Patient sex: M
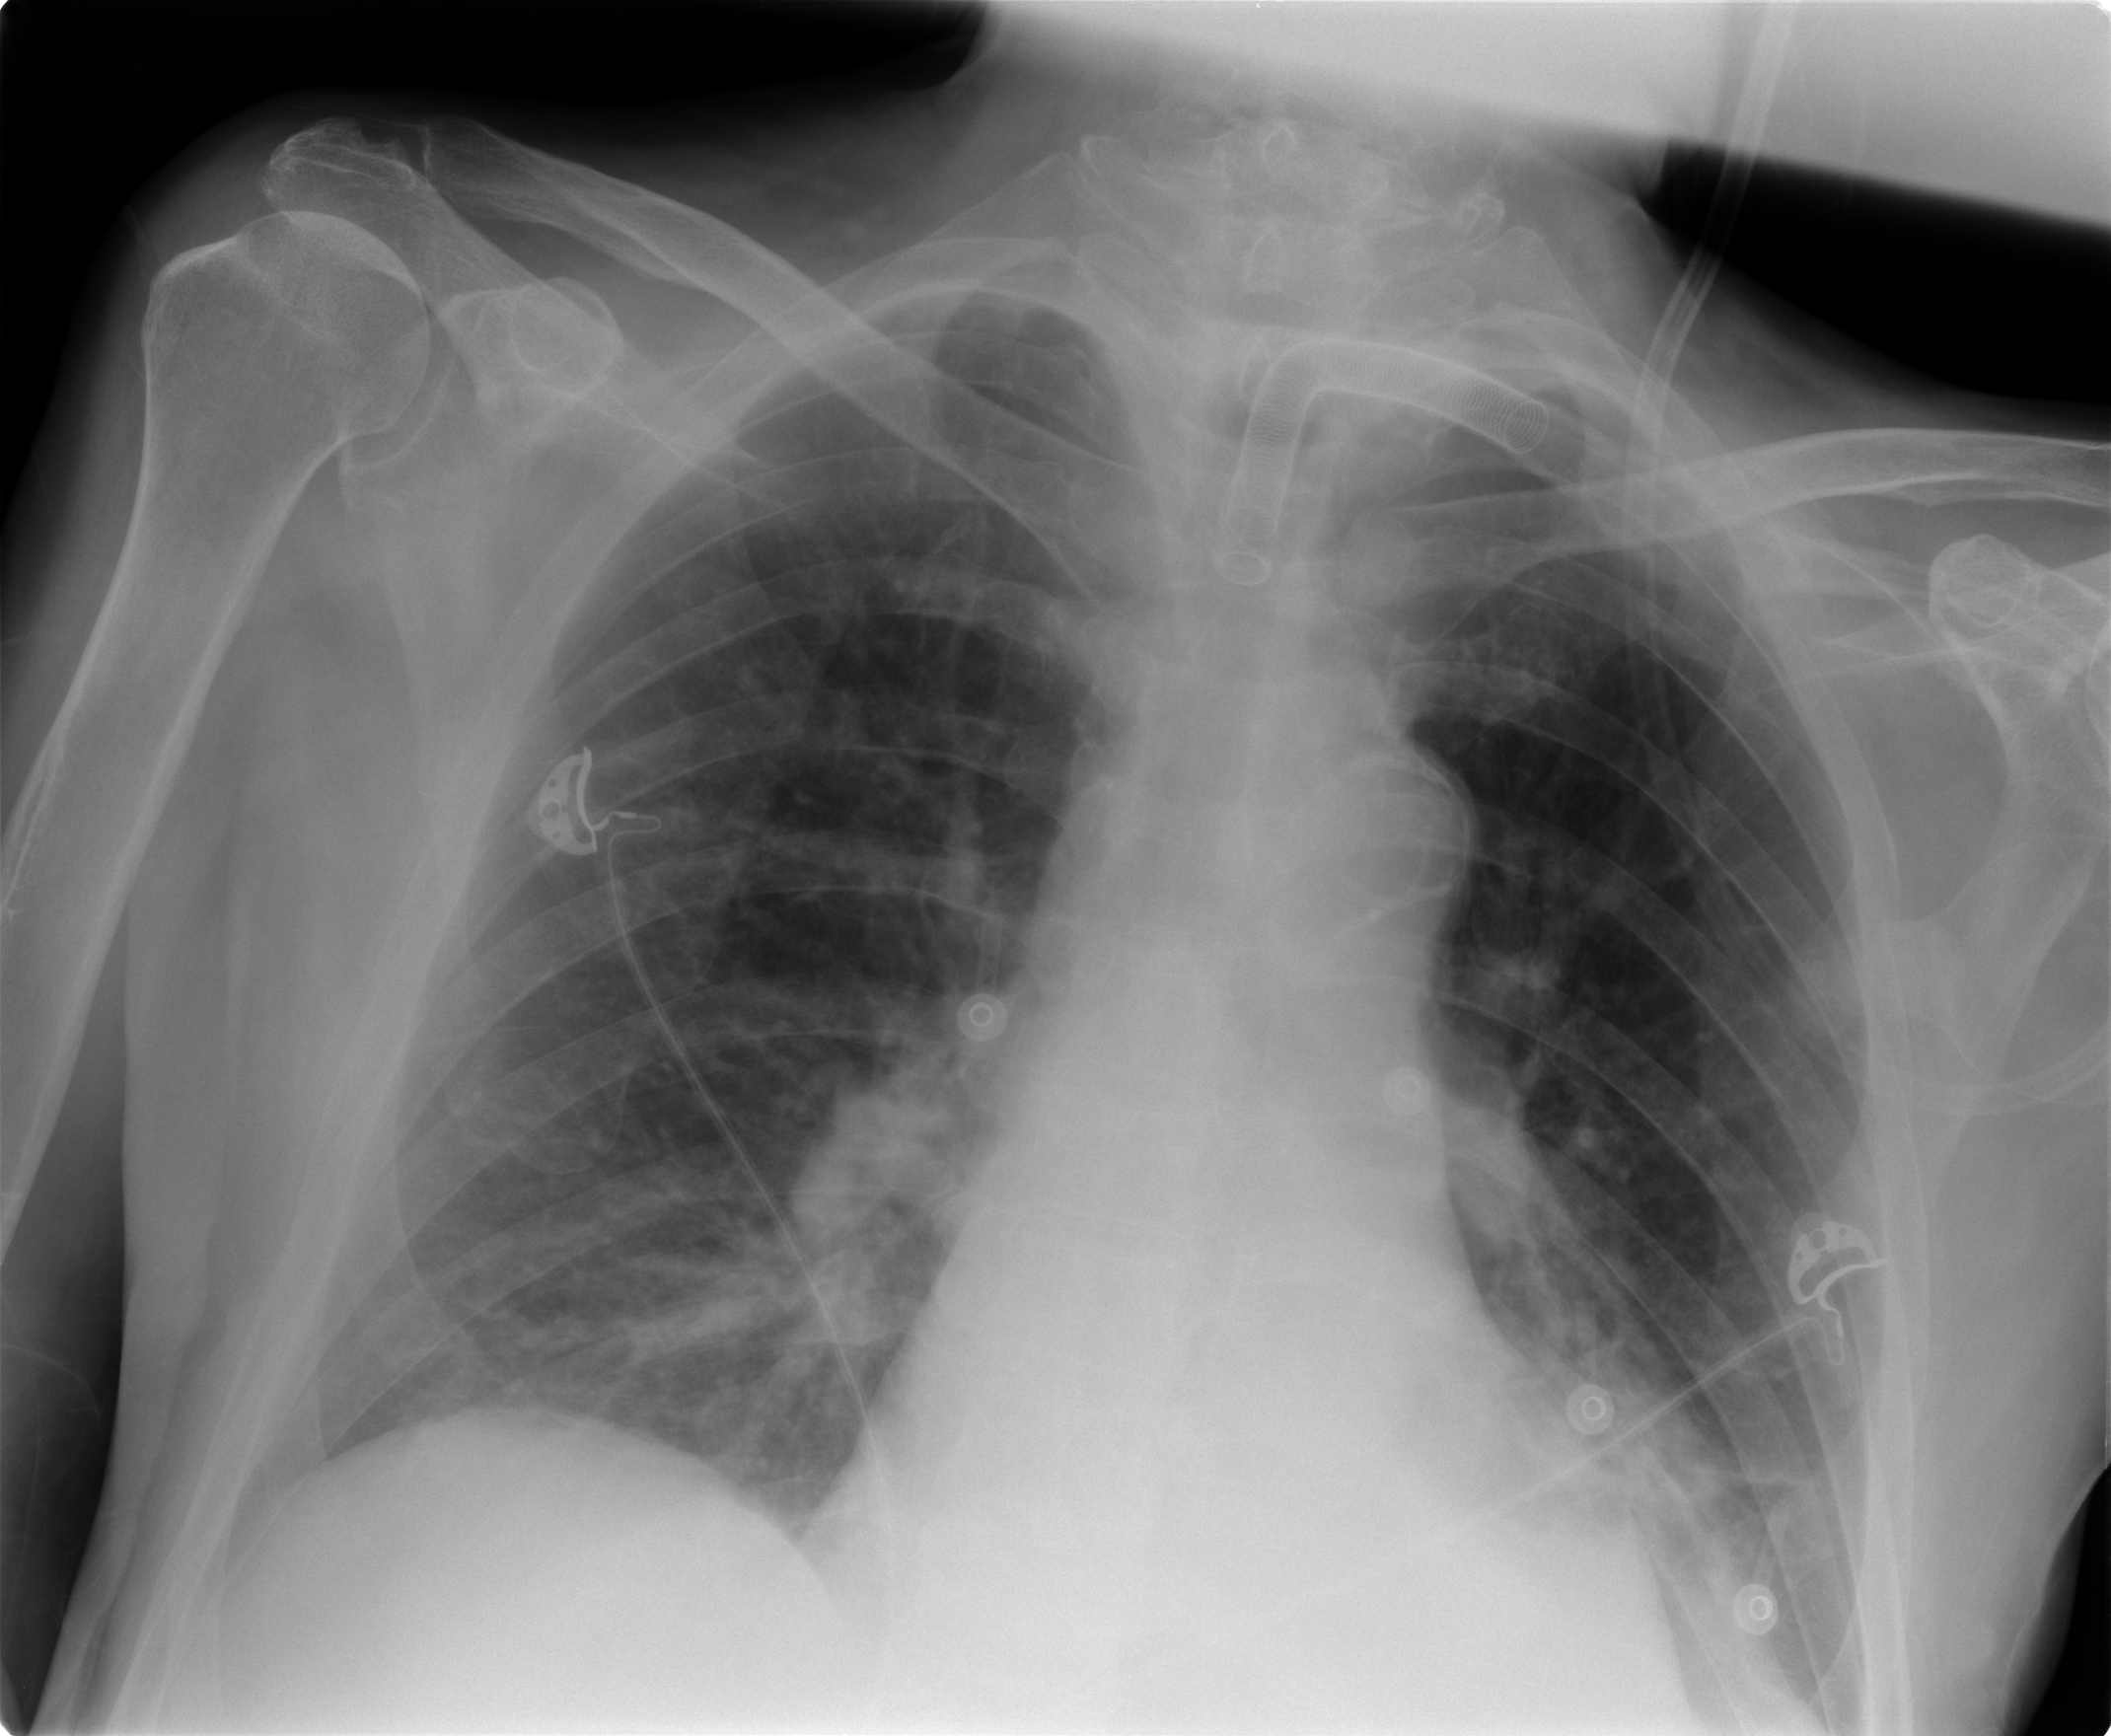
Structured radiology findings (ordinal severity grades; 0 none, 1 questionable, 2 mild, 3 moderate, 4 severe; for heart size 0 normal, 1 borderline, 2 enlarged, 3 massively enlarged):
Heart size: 0
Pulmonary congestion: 1
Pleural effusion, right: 0
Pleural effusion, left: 1
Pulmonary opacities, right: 1
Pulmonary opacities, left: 2
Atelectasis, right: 2
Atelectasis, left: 2